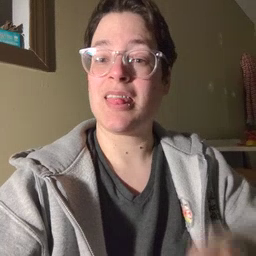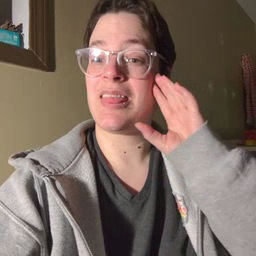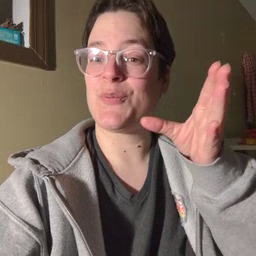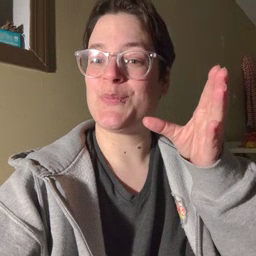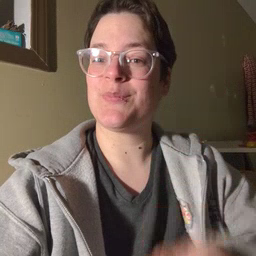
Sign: hello